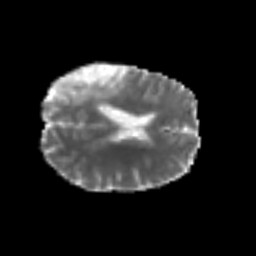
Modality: MD
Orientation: axial
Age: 49
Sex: male
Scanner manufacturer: siemens
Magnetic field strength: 3 T
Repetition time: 6.1 s
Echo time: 0.101 s